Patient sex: M
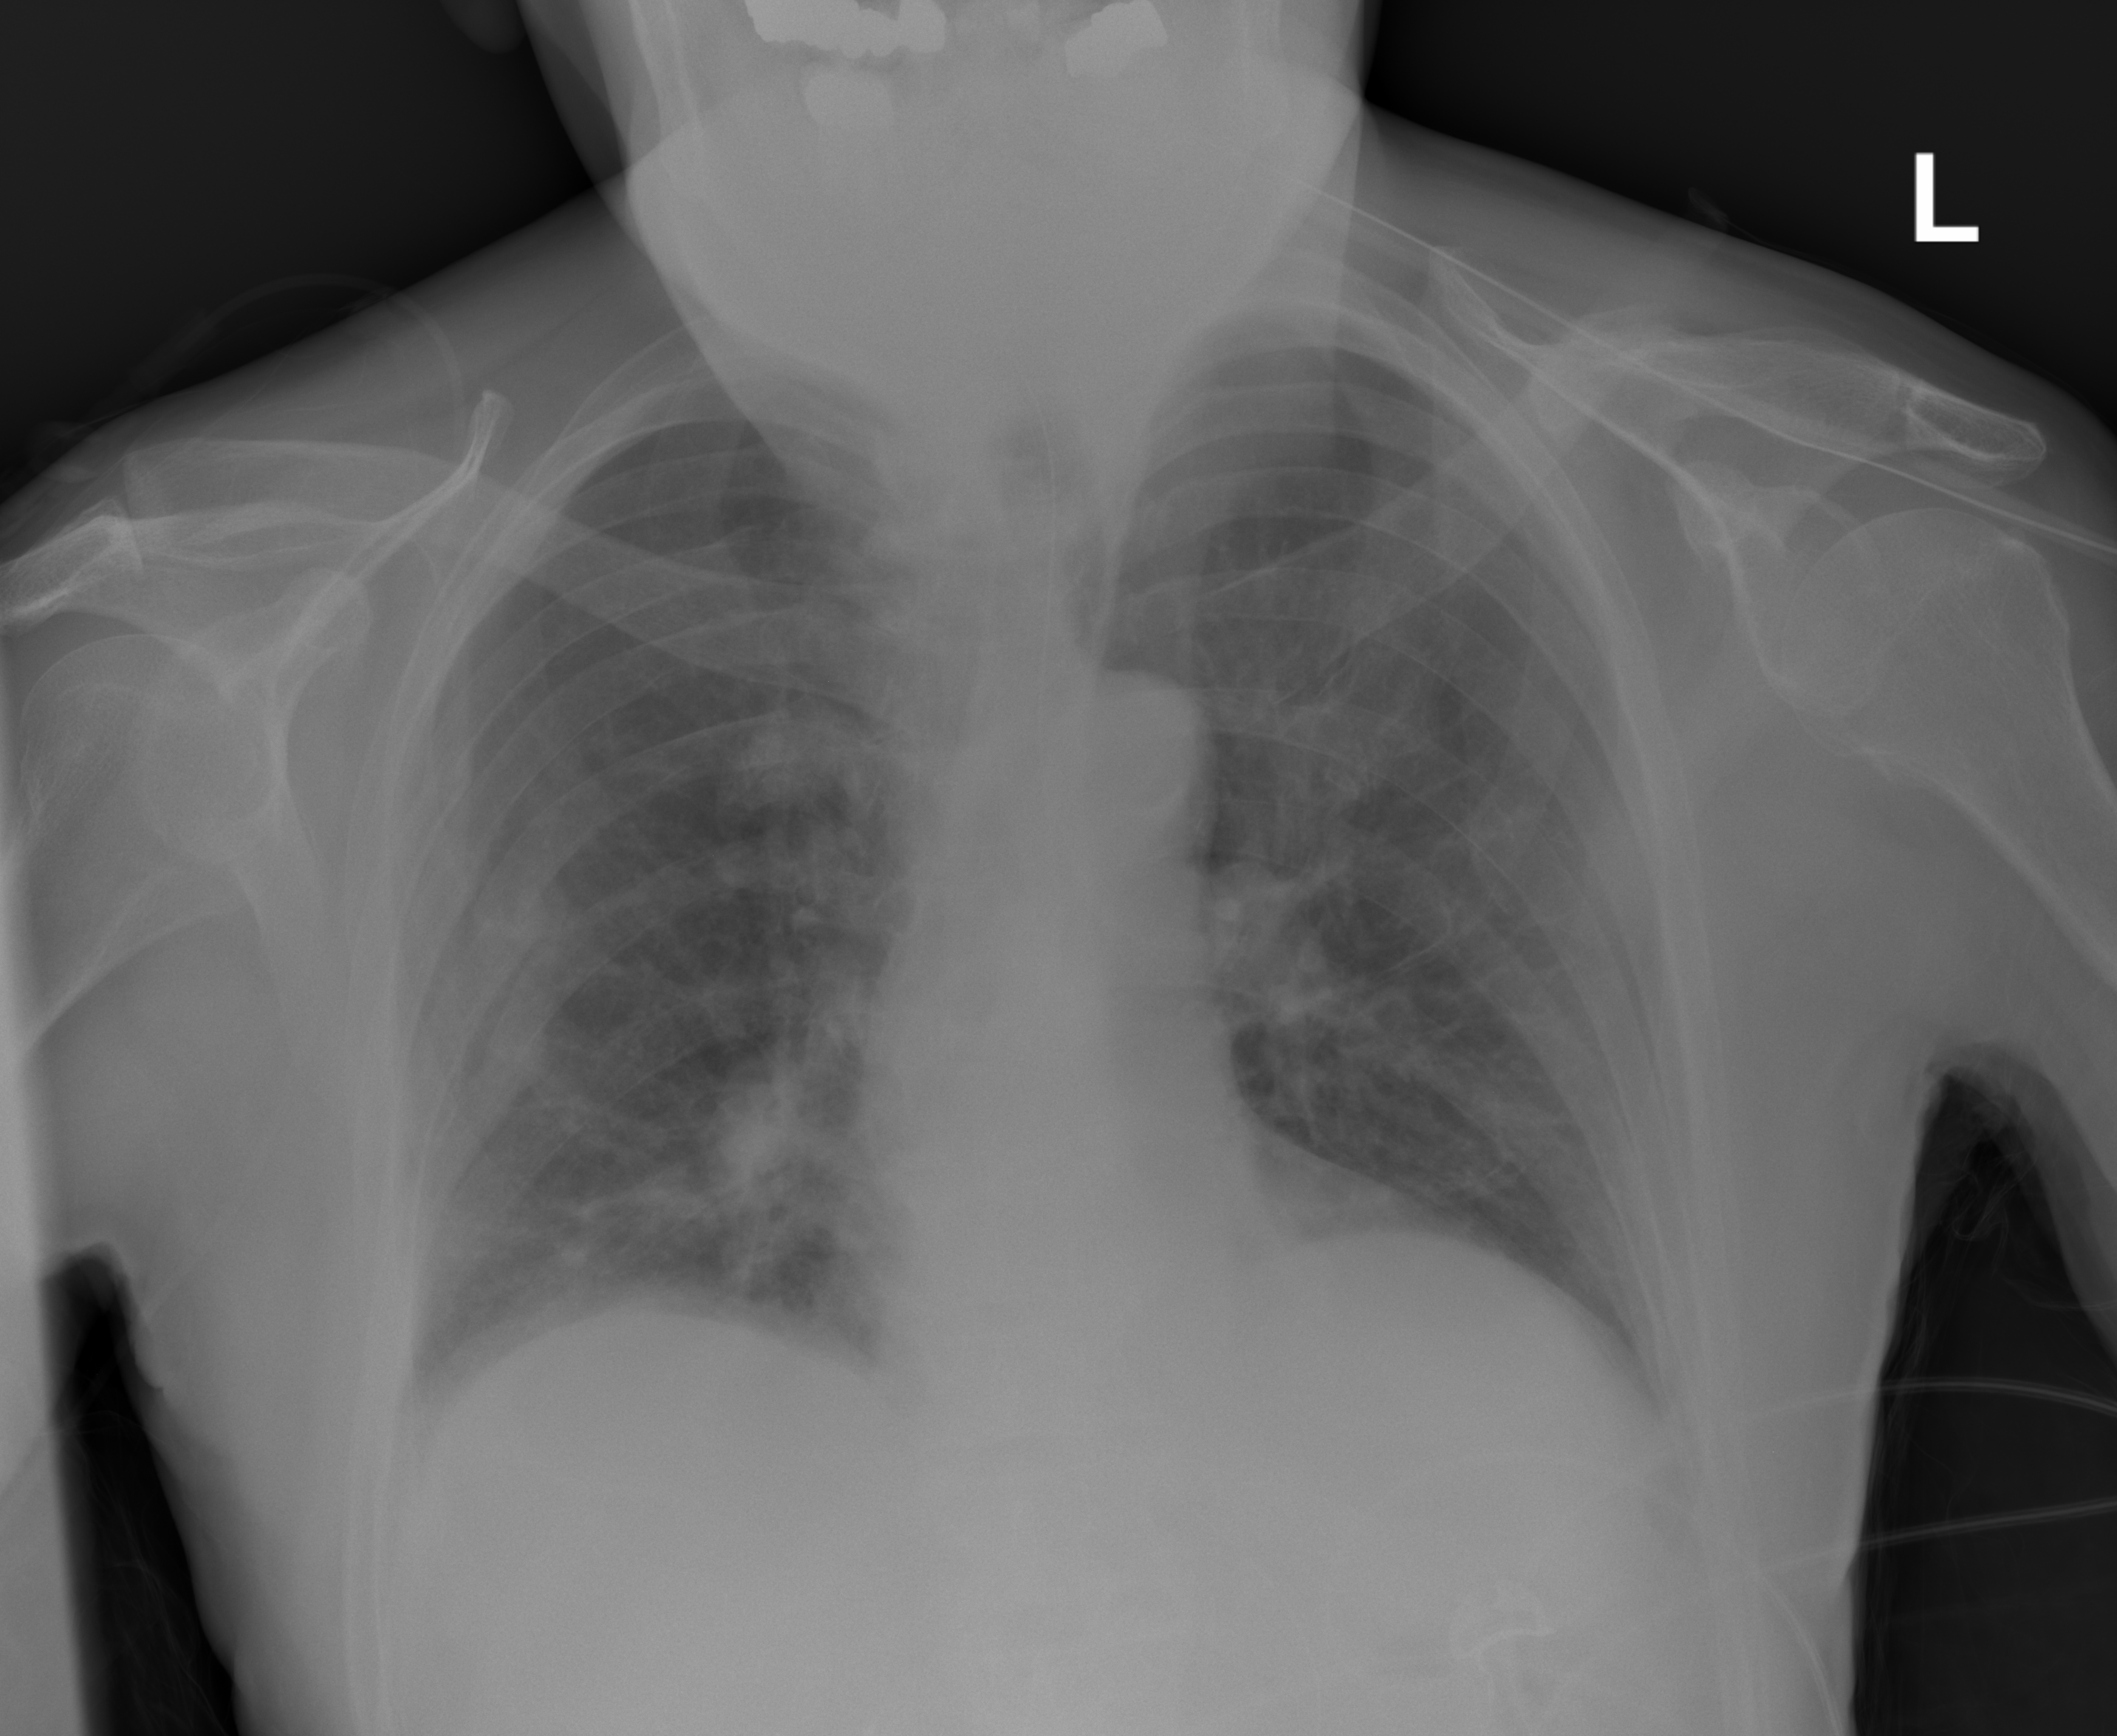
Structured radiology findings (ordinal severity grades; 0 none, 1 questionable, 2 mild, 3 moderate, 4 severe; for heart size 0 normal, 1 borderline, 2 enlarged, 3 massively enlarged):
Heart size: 0
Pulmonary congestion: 0
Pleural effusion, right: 0
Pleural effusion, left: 0
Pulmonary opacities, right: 1
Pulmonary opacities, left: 0
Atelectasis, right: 2
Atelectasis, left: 0